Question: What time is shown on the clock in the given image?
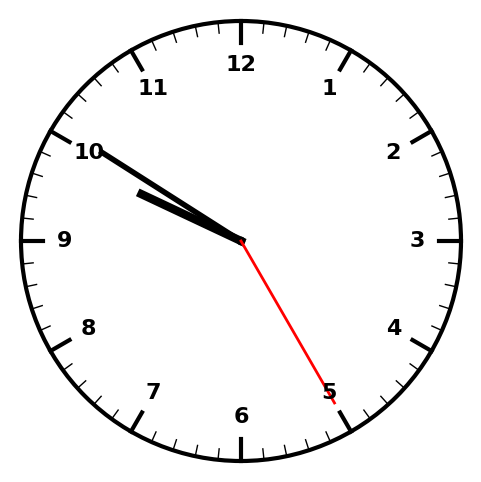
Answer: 09:50:25